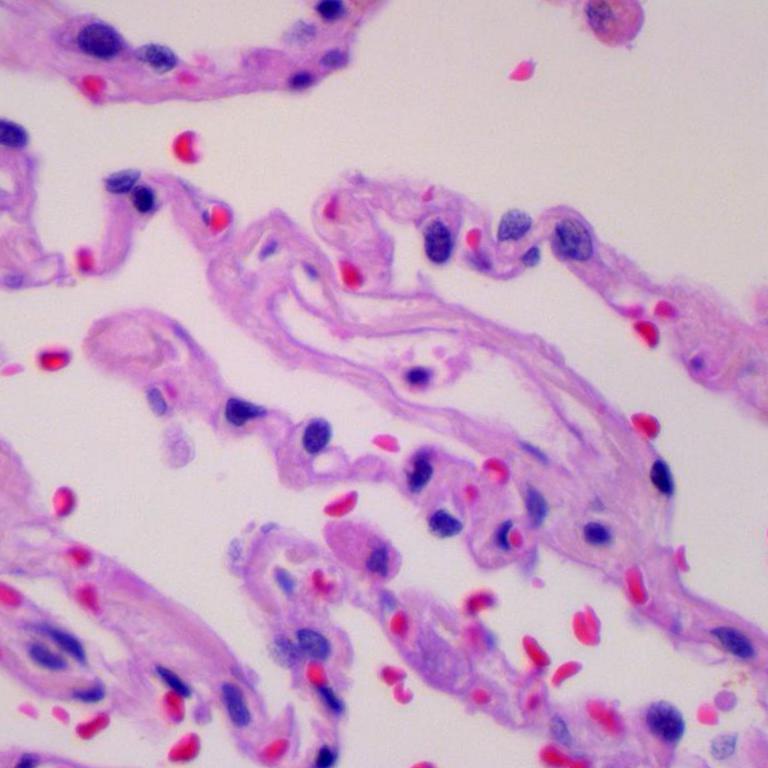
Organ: lung
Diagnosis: benign